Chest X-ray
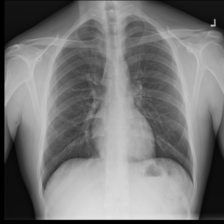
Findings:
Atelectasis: negative
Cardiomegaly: negative
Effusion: negative
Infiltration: positive
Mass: negative
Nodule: negative
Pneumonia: negative
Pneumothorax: negative
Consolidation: negative
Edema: negative
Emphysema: negative
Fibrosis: negative
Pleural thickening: negative
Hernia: negative